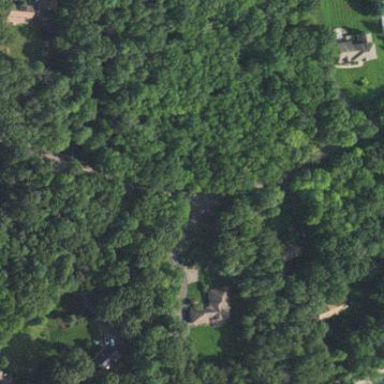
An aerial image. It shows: Mixed woodland with various types of leaves.